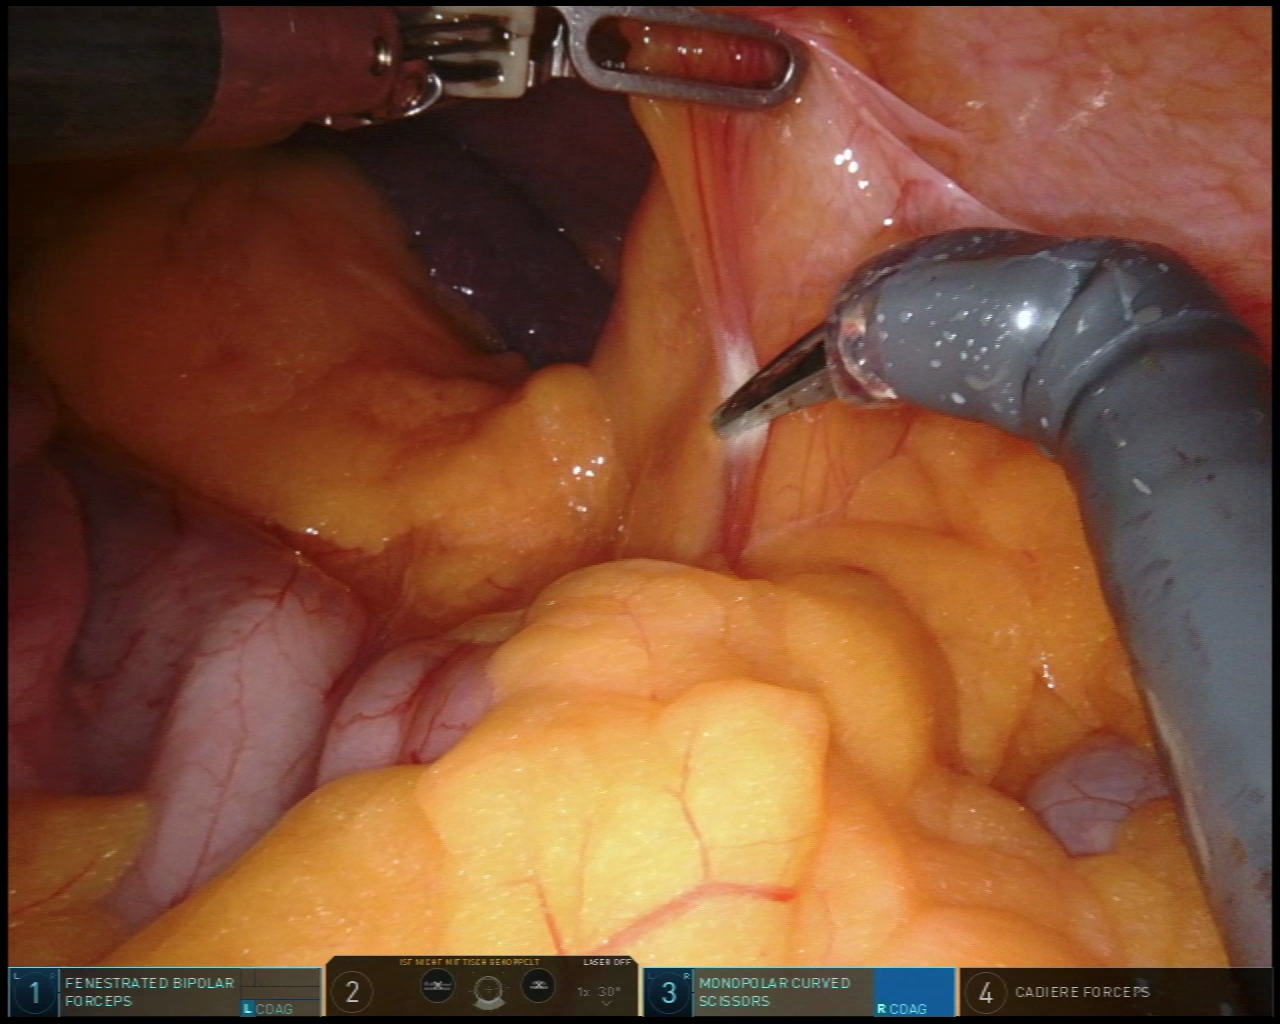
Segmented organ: abdominal_wall
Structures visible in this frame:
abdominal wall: yes
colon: yes
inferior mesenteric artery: no
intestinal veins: no
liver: no
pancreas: no
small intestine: no
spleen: yes
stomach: no
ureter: no
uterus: no
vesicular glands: no